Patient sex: M
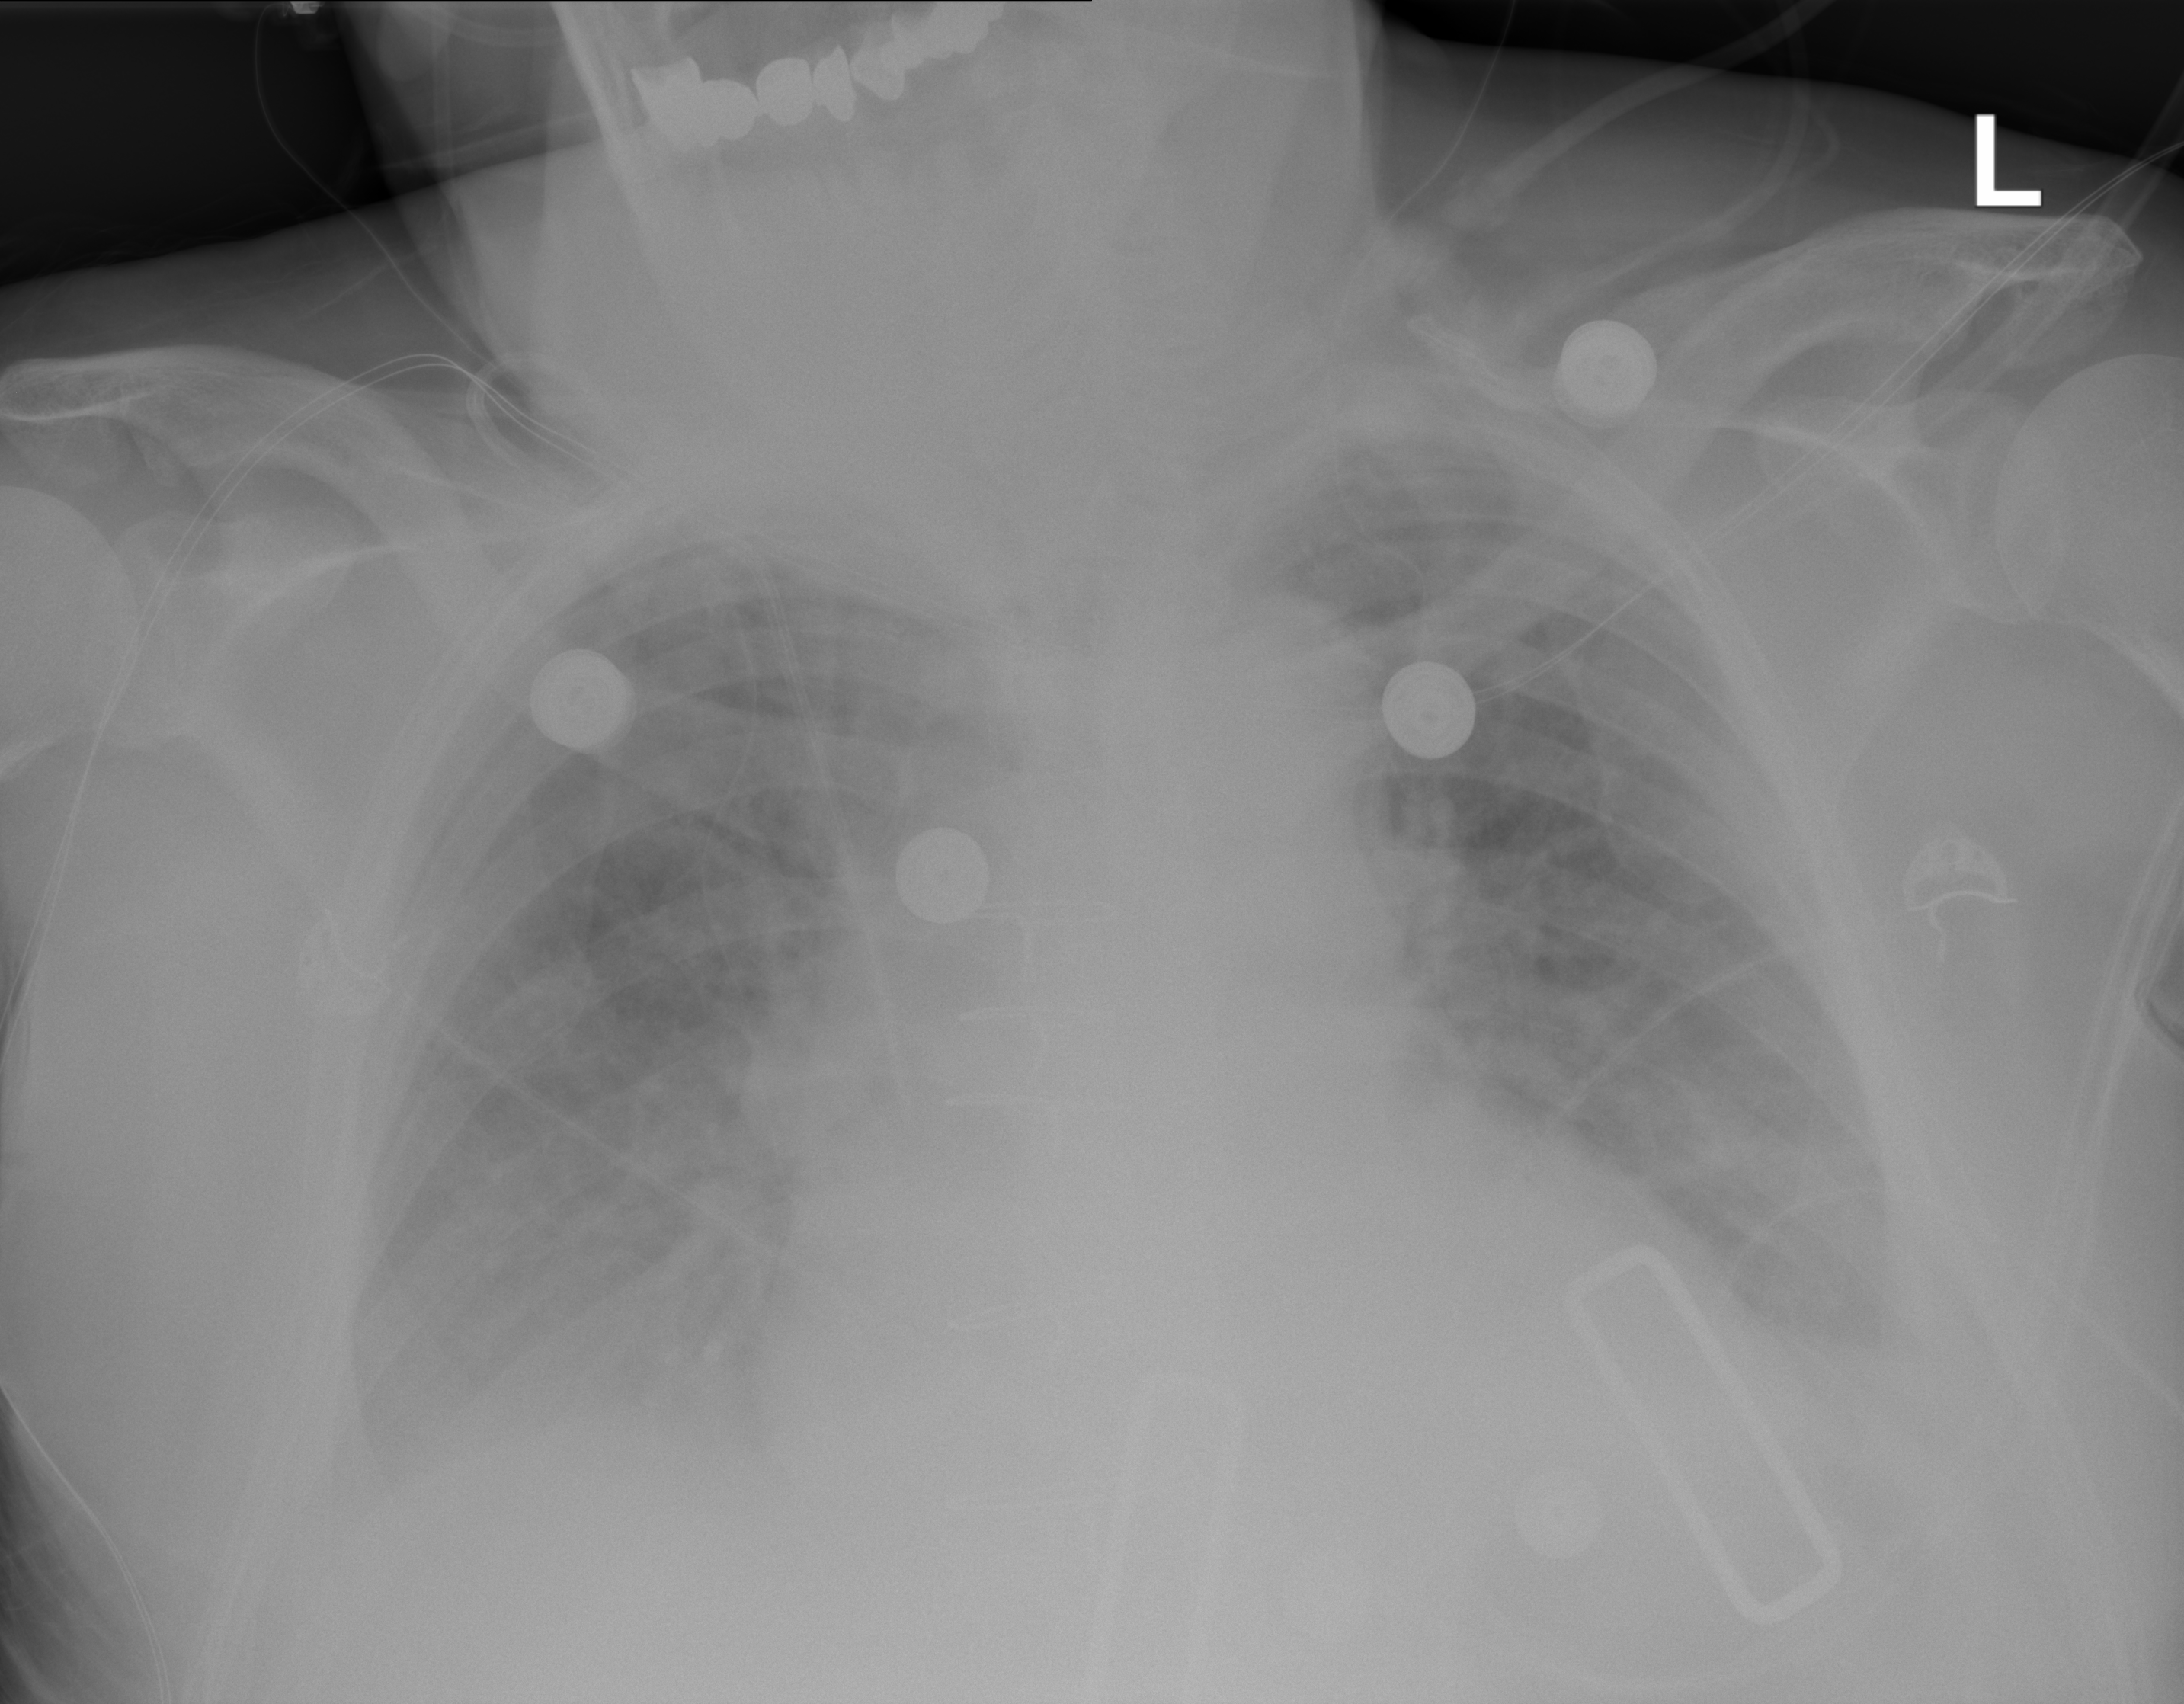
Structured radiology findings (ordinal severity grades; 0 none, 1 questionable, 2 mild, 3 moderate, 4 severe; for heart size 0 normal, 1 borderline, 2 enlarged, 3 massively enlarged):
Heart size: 2
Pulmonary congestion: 3
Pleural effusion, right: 3
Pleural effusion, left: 2
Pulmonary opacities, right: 2
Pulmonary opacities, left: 3
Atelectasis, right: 3
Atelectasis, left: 3